高三 · 图论
一名中学生在家庭范围内推广“节水工程” - - 做饭、淘米、洗菜的水留下来擦地或浇花,洗浰的水留下来冲卫生间（如图）, 该图示称为（ ）

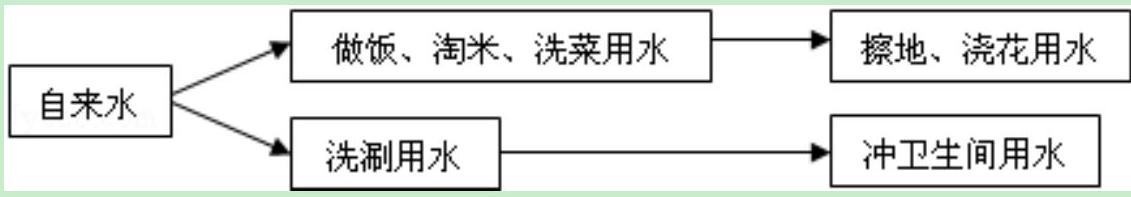
A.流程图
B.程序框图
C.组织结构图
D.知识结构图
答案: A
解析: 解答: 一名中学生在家庭范围内推广“节水工程” - - 做饭、淘米、洗菜的水留下来擦地或浇花，洗涮的水留下来冲卫生间（如图），该图示称为流程图．故选 A.

分析: 本题主要考查了流程图的概念, 解决问题的关键是根据工序流程图的定义我们对节水工程流程逐一进行执行, 即可得到答案.